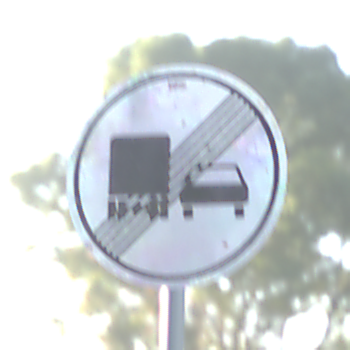
Verkehrszeichen: EndeUeberholverbotKraftfahrzeuge
Umgebung: Outdoor, Suburban
Tageszeit: SunriseSunset
Wetter: PartlyCloudy
Licht: Natural
Jahreszeit: NotSpecified
Kontrast: HighContrast